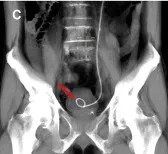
(C) CT examination showed the location of left ureteral stent after the adjustment guided by cystoscope.
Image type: radiology (ct)